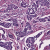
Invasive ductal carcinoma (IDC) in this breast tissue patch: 1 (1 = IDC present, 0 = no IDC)